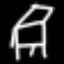
Label: chair